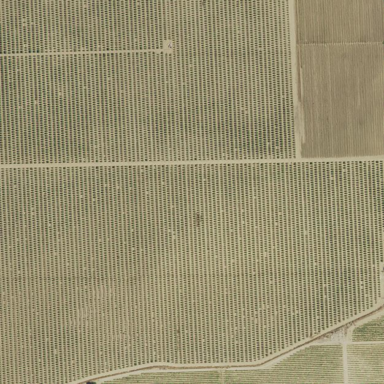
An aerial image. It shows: Vineyard with grape crops.